Question: Why does 'scipy.signal.detrend' give slightly different results on the same data? Also, it seems to give different results depending on whether the keyword "linear" is included (by default, the detrend is linear anyway)
Edit: I know the inaccuracy is very small, and some inaccuracy is expected due to floating point arithmetic. What is strange is that the results are for the same data + function.
'''
from scipy.signal import detrend as scipy_detrend
from pylab import *
x = arange(10)
y = arange(10, dtype='int64')
subplot(211)
plot(x, scipy_detrend(y, type="linear"), label='scipy detrend linear')
plot(x, scipy_detrend(y), label='scipy detrend')
plot(x, detrend(y, "linear"), label='pylab detrend')
subplot(212)
plot(x, scipy_detrend(y, type="linear"), label='scipy detrend linear')
plot(x, scipy_detrend(y), label='scipy detrend')
plot(x, detrend(y, "linear"), label='pylab detrend')
show()
'''
Note: the red line is 'pylab.detrend', blue line is 'scipy.signal.detrend with linear keyword' and green is just 'scipy.signal.detrend' .
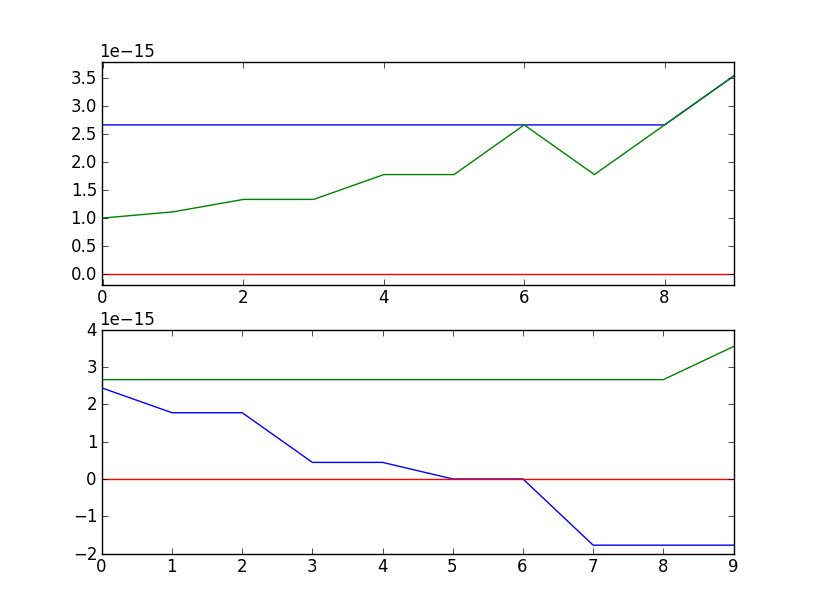
Answer: It is floating point rounding error. In the general case, floating point error is not necessarily reproducible across runs on the same CPU, same data, and same code, as it can be affected by events outside the program (unless special care is taken):
<URL>
This seems to be a FAQ